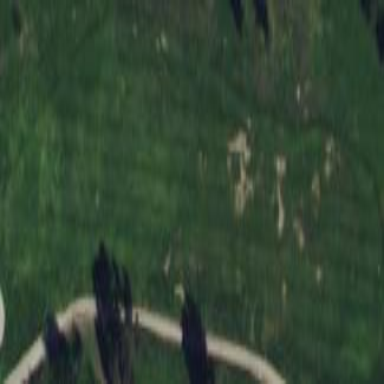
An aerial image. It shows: Grassy area designated as golf fairway.